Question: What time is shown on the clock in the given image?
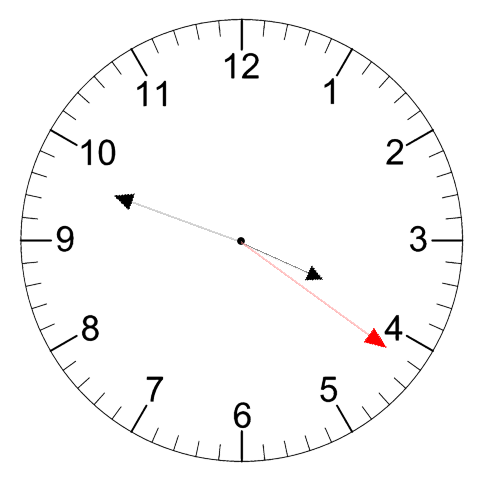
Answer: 03:48:21